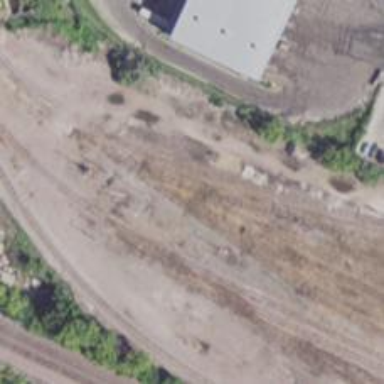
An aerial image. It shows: Rail spur service.